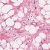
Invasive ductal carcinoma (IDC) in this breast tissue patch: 0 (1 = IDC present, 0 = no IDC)